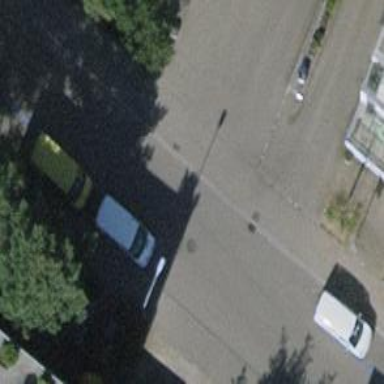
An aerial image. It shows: Unmarked crossing with traffic calming table.